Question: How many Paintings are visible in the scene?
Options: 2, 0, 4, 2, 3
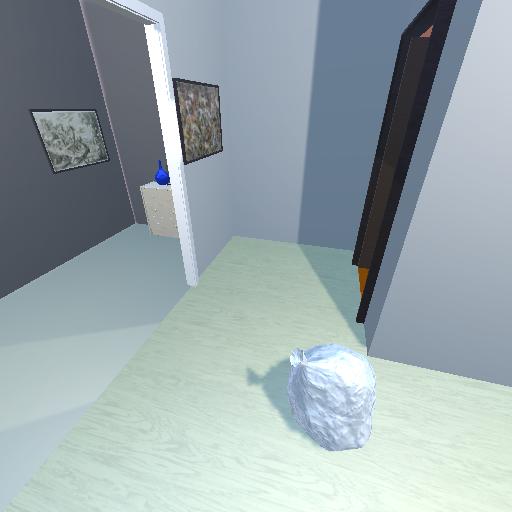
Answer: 2